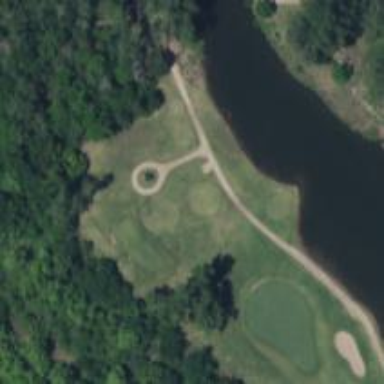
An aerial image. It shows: Footway that doubles as golf path.